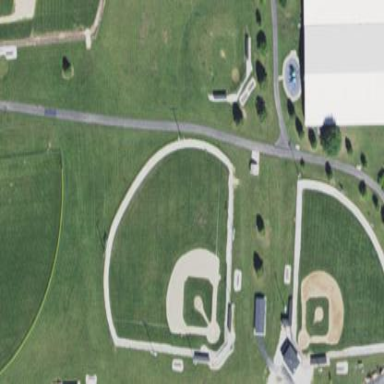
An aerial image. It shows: Baseball pitch for leisure land.